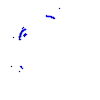
Particle: pion